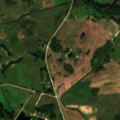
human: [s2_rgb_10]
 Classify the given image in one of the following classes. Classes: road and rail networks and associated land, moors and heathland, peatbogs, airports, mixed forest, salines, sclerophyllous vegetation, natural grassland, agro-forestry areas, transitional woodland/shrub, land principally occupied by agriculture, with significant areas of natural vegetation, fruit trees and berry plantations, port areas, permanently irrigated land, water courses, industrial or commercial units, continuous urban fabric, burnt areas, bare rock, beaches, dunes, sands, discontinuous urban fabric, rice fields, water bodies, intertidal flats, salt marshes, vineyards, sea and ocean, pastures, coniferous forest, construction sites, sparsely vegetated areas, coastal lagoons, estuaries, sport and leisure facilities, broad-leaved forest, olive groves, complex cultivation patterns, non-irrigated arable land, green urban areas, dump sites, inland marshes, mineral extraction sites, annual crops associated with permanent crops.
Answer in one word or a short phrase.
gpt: non-irrigated arable land, pastures, complex cultivation patterns, land principally occupied by agriculture, with significant areas of natural vegetation